Question: I used ngModelChange without ngModel in an input in a form , it works fine , it's not supposed to work though, any explanation ?
the code

i expected it won't work without the ngModel but it works fine
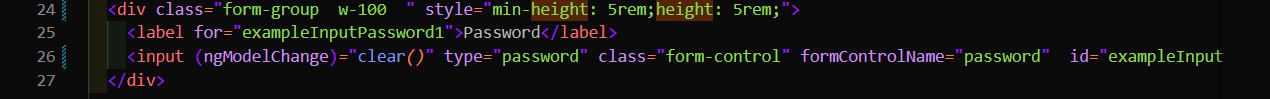
Answer: You are using the <URL>
It has a @Output('ngModelChange') update: EventEmitter
but its marked as deprecated since v6 so there is a chance it wont work with the next updateds.